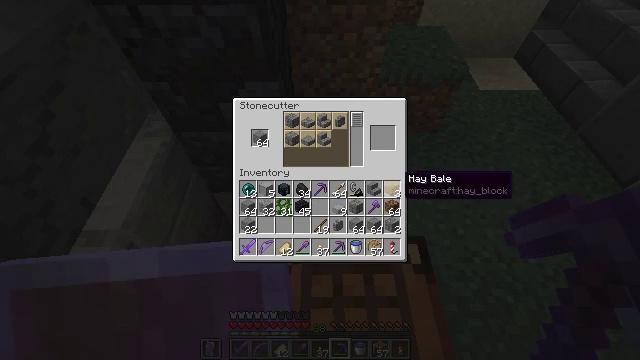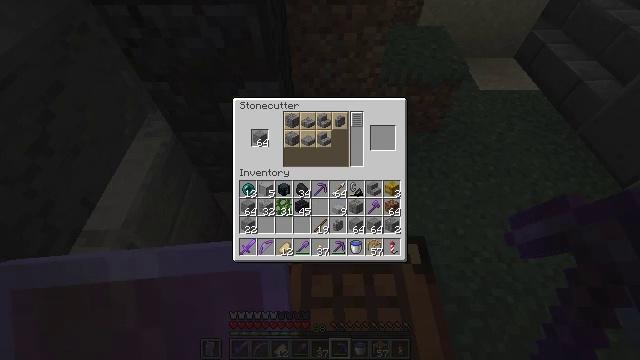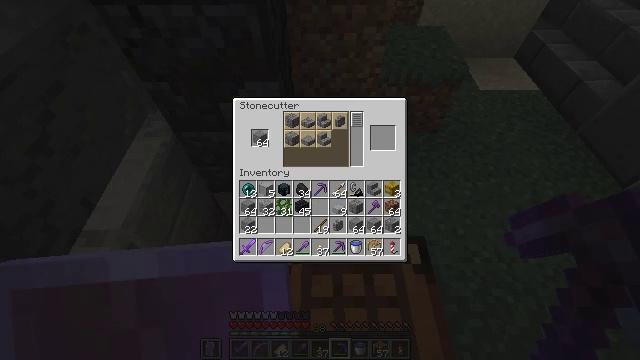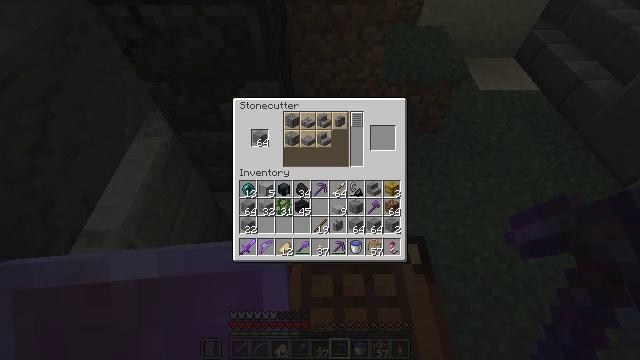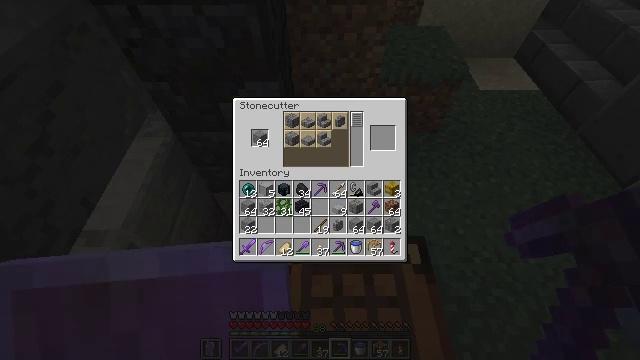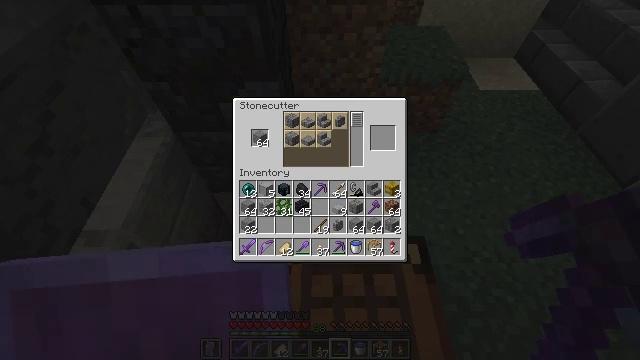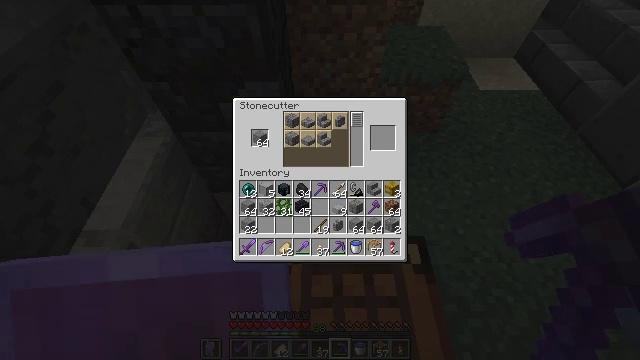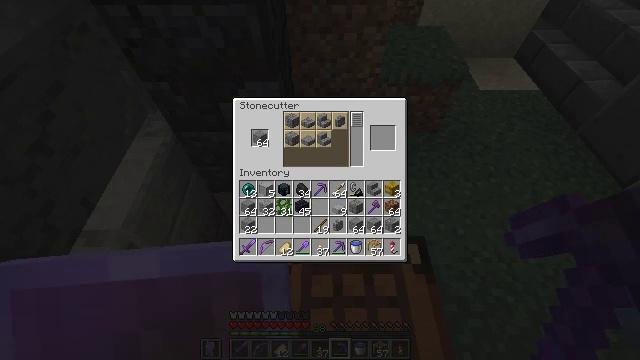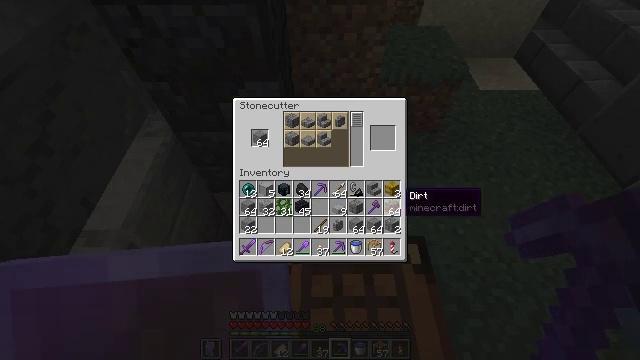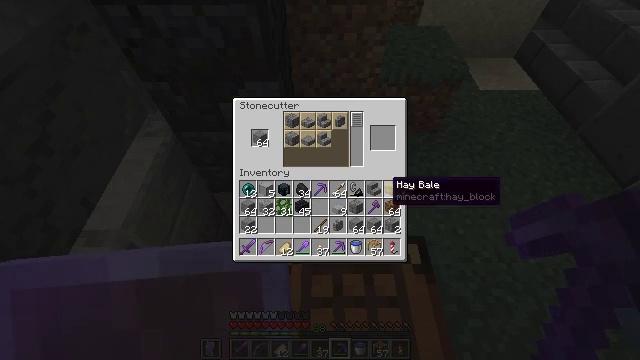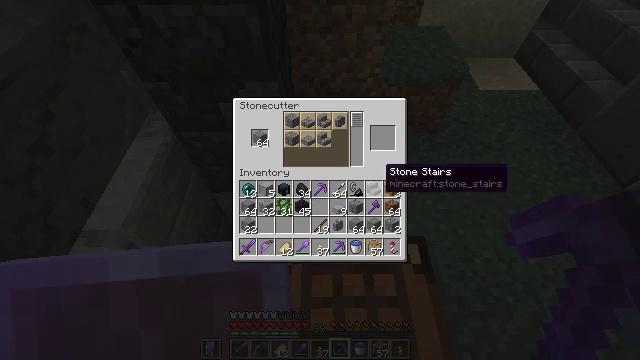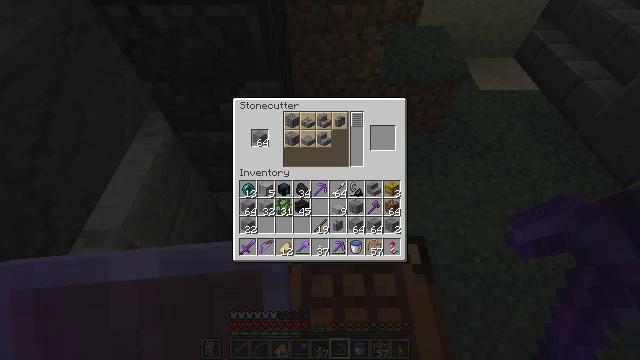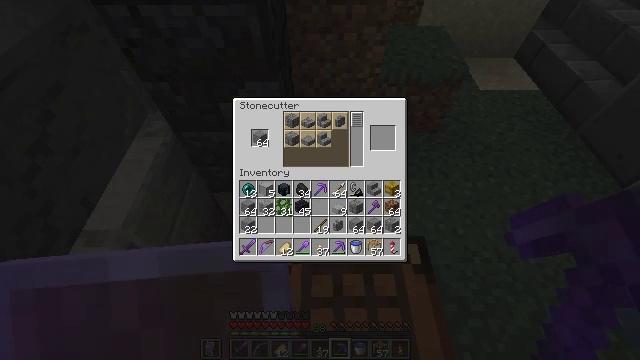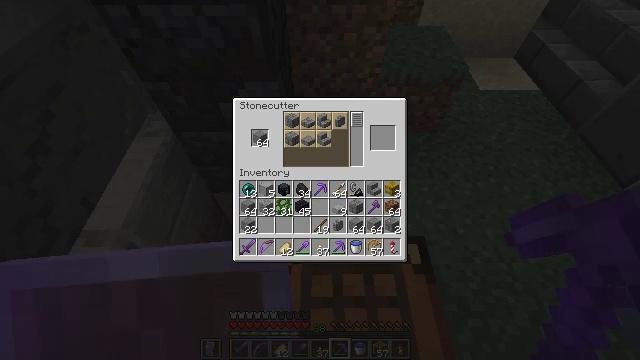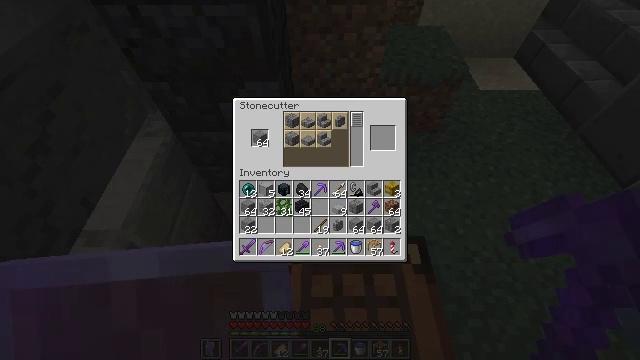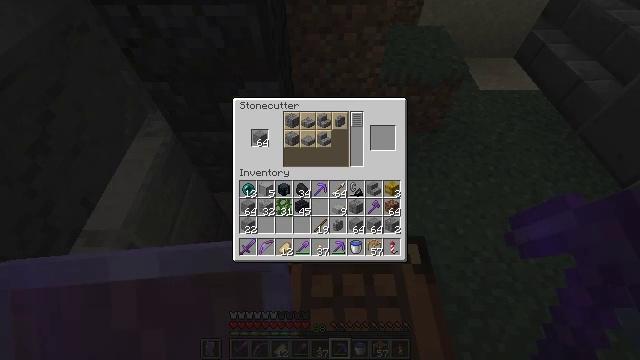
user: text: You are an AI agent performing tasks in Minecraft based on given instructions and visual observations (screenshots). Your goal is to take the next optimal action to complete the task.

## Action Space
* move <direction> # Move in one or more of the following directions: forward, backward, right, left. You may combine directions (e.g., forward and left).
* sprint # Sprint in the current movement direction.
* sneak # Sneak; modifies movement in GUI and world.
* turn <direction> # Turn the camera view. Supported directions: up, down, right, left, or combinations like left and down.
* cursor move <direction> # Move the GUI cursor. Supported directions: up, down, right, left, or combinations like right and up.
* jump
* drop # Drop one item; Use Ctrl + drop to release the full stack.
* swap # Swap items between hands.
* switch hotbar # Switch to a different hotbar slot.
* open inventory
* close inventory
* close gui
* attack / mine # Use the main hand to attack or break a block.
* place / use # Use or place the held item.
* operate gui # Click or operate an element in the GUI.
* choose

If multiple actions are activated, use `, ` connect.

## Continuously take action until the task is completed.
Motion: motion action
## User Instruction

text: Use a crafting table to get chiseled stone bricks.
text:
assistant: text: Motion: turn right
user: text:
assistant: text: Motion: turn down
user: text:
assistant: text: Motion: no_op
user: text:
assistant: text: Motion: no_op
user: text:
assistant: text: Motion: no_op
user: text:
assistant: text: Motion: no_op
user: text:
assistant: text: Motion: no_op
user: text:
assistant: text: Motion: no_op
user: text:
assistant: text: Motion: turn left and up
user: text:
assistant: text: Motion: turn left and up
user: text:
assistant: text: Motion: turn left and up
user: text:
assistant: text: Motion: turn left and up
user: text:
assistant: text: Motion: turn left and up
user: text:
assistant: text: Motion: no_op
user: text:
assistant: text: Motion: no_op
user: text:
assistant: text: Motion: no_op
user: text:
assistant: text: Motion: no_op
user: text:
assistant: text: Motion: no_op
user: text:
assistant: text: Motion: no_op
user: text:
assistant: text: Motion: turn left
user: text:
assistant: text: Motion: turn left
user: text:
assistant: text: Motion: turn left
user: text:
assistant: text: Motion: no_op
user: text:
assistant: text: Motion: no_op
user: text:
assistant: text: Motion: no_op
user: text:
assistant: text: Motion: no_op
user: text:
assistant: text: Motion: no_op
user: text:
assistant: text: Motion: no_op
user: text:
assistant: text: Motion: no_op
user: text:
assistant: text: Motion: no_op